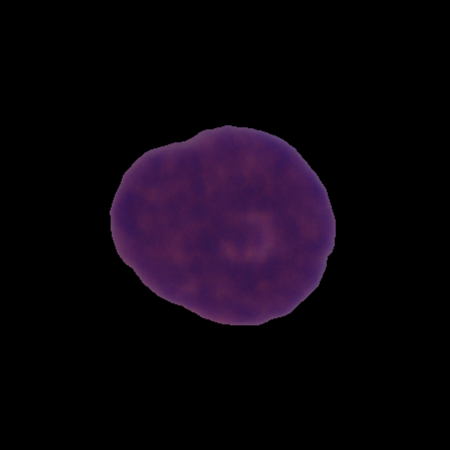
Label: cancer